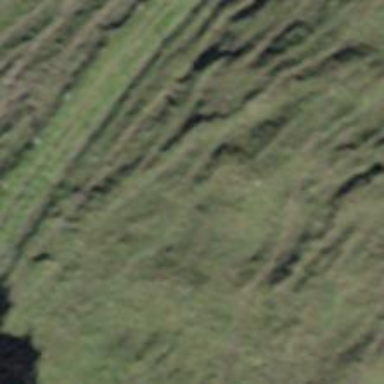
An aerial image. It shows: Grass track.